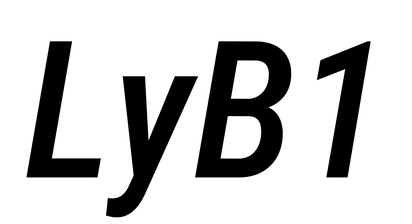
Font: Roboto-Italic_Condensed_Medium_Italic